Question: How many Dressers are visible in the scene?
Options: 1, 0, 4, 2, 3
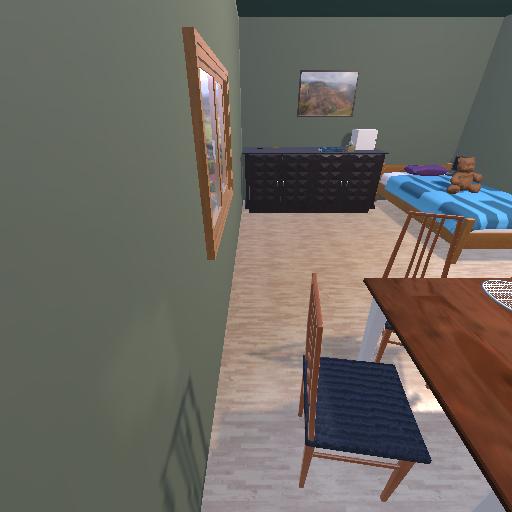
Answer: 1